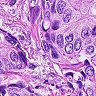
Metastatic tissue present: yes